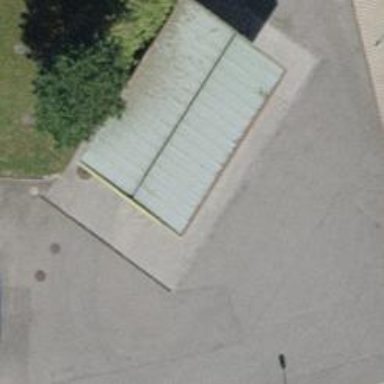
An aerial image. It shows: Fuel station.